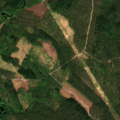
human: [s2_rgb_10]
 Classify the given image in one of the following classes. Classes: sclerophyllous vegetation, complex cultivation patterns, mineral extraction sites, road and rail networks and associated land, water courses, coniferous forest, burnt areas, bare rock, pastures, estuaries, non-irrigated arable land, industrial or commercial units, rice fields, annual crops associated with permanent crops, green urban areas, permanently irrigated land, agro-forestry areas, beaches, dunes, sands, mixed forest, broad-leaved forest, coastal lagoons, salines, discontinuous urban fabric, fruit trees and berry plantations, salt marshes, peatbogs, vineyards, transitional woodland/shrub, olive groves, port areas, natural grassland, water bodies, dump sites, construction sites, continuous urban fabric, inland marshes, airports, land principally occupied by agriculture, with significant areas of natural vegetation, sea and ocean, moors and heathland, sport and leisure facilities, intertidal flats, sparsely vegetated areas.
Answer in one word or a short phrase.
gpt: coniferous forest, mixed forest